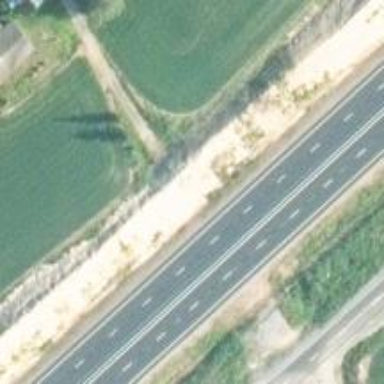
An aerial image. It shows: Trunk highway.